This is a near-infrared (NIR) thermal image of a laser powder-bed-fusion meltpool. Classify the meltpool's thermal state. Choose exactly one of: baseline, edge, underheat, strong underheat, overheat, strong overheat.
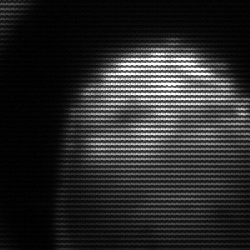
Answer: edge